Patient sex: M
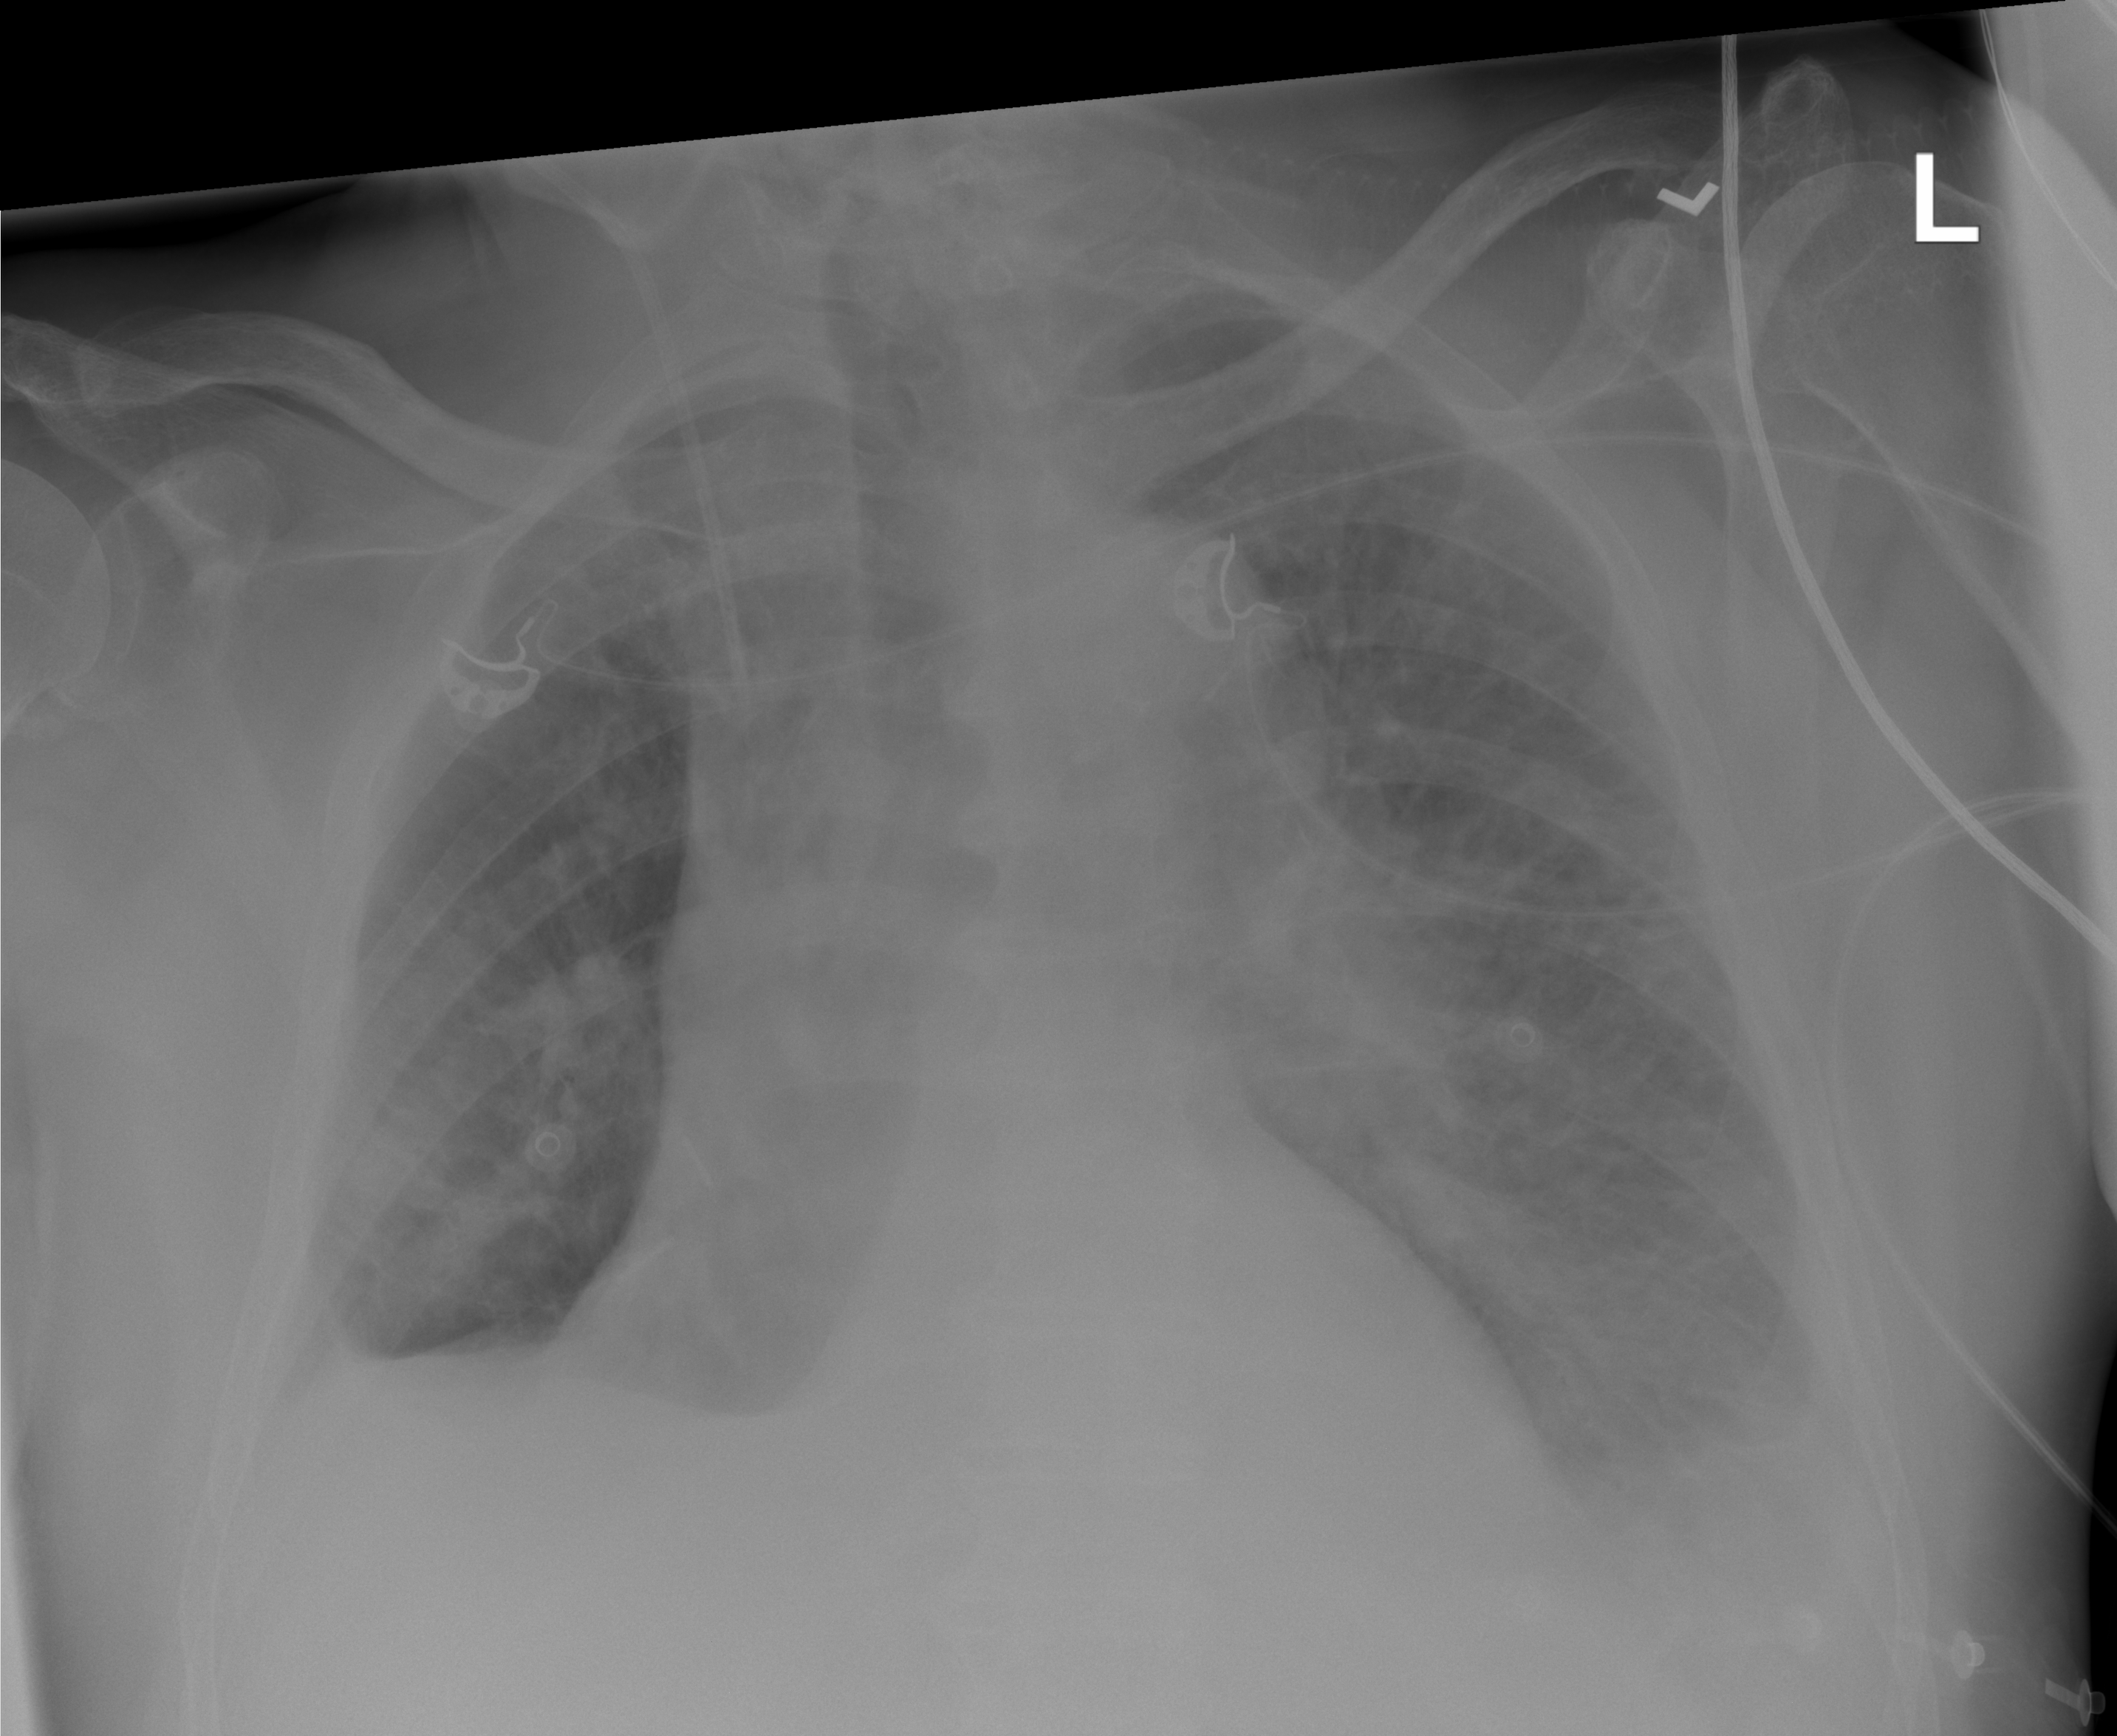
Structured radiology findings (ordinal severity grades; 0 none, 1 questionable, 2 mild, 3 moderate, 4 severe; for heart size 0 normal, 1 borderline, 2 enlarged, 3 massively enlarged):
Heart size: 0
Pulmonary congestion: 1
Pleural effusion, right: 0
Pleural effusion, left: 2
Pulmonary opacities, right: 0
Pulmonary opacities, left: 0
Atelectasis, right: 0
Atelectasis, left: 0